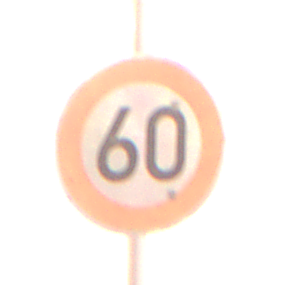
Verkehrszeichen: Geschwindigkeit60
Umgebung: Outdoor, Urban
Tageszeit: Night
Wetter: PartlyCloudy
Licht: Artificial
Jahreszeit: NotSpecified
Kontrast: HighContrast